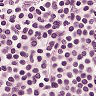
Metastatic tissue present: no